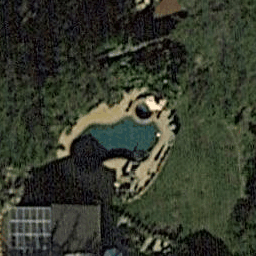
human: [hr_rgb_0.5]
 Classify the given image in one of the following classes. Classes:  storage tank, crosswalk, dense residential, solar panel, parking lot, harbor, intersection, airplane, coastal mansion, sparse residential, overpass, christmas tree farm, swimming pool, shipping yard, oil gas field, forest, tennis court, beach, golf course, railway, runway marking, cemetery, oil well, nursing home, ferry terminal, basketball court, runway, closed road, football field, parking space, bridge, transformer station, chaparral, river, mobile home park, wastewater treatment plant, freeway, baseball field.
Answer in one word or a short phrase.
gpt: swimming pool